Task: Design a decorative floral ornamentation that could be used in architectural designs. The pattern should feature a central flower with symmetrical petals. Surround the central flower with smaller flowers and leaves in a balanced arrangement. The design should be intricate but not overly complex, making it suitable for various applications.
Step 858:
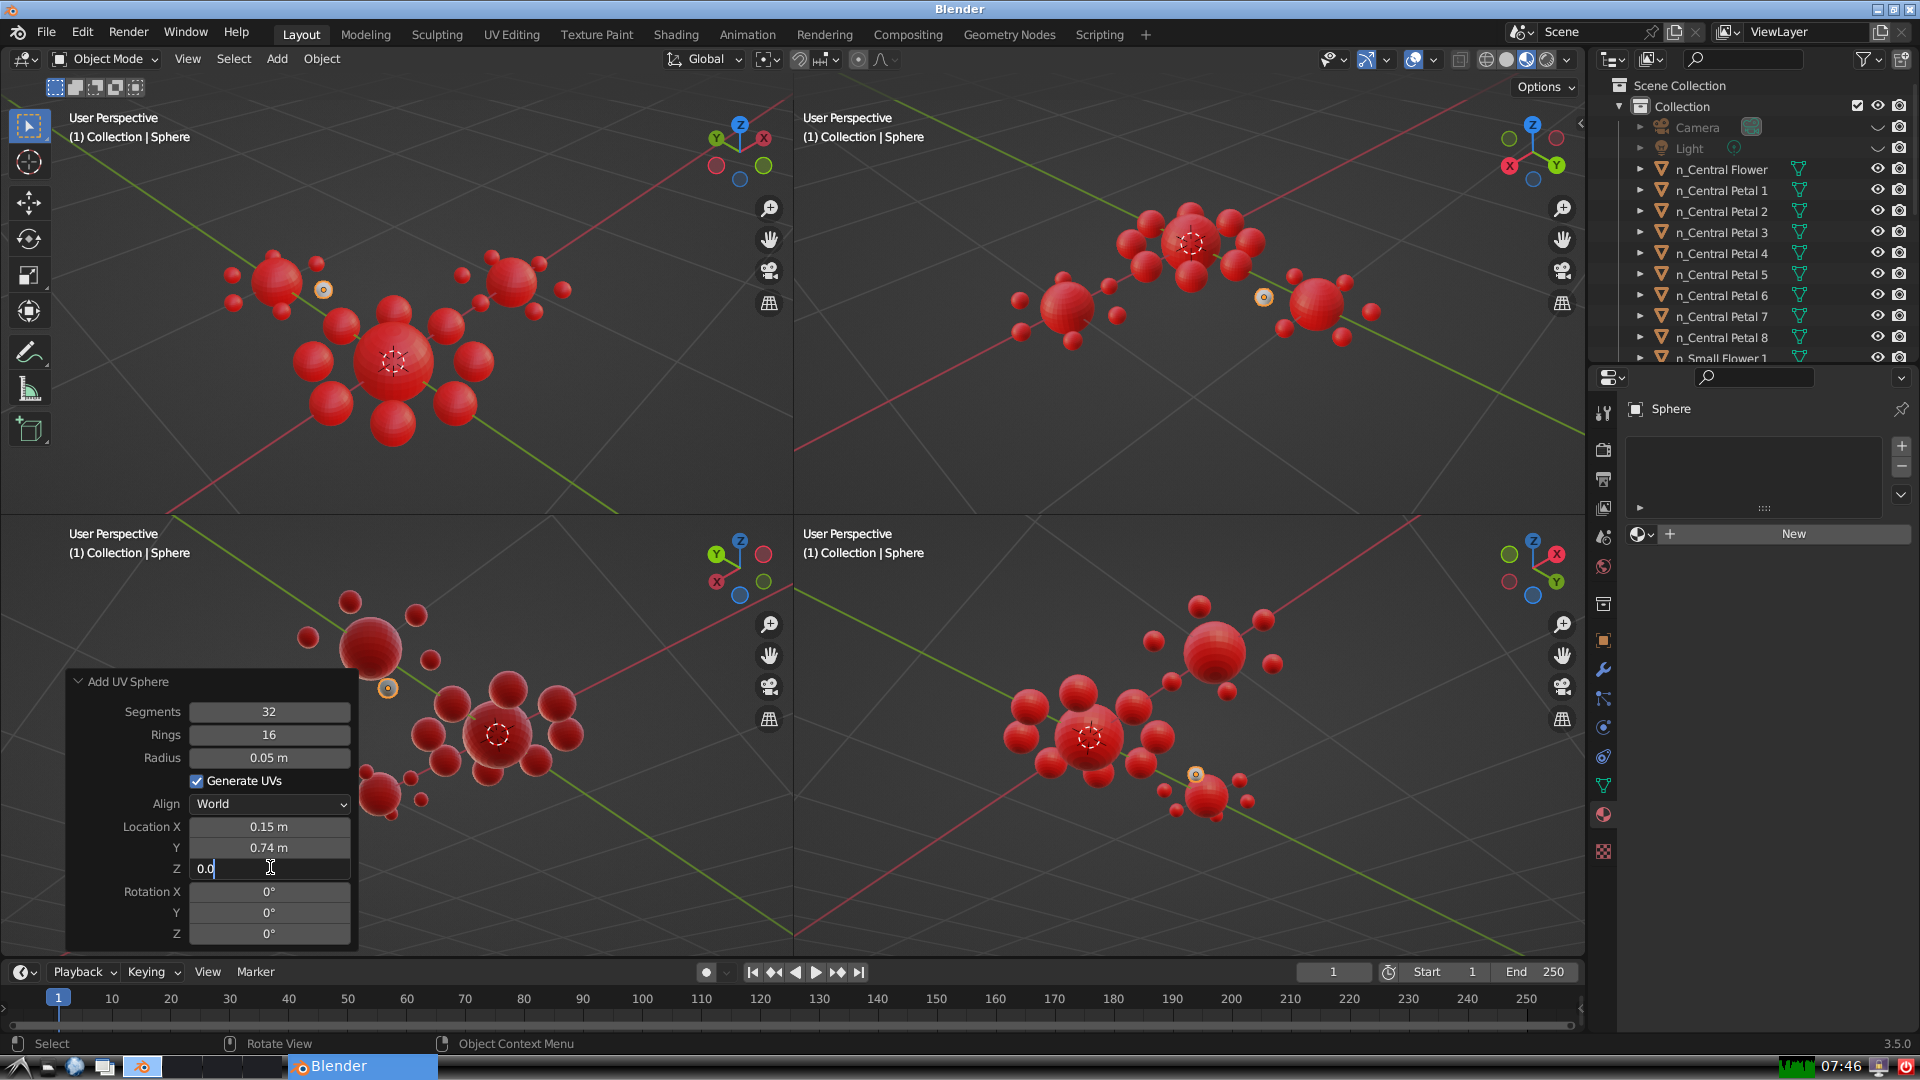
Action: {"key_press": ['Return']}